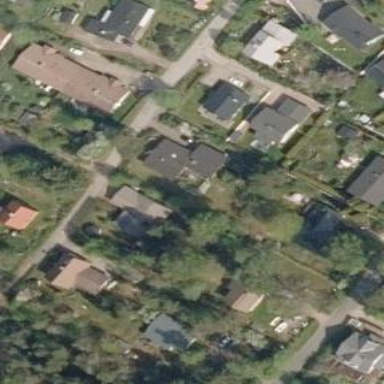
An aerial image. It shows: Residential area.